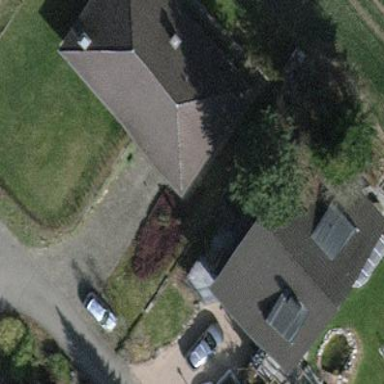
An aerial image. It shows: Detached building.